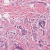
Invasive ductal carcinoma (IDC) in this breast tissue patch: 1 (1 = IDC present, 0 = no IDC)